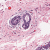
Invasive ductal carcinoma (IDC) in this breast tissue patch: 0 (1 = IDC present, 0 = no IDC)